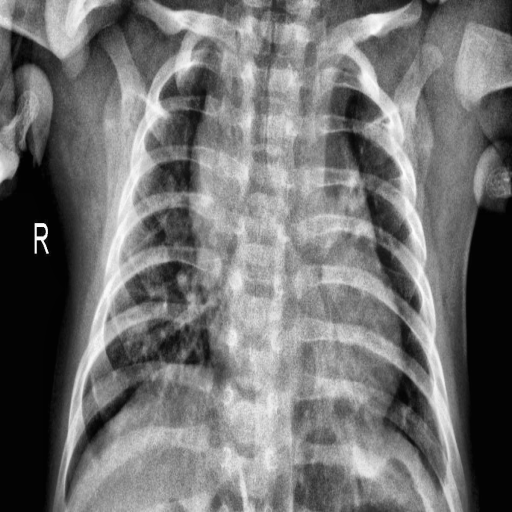
Finding: PNEUMONIA